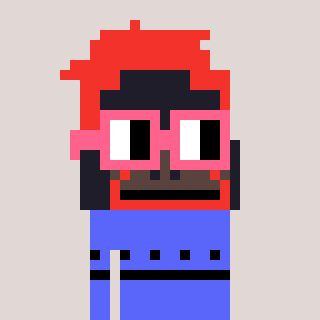
a pixel art character with square pink glasses, a orangutan-shaped head and a purple-colored body on a warm background